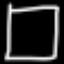
Label: square